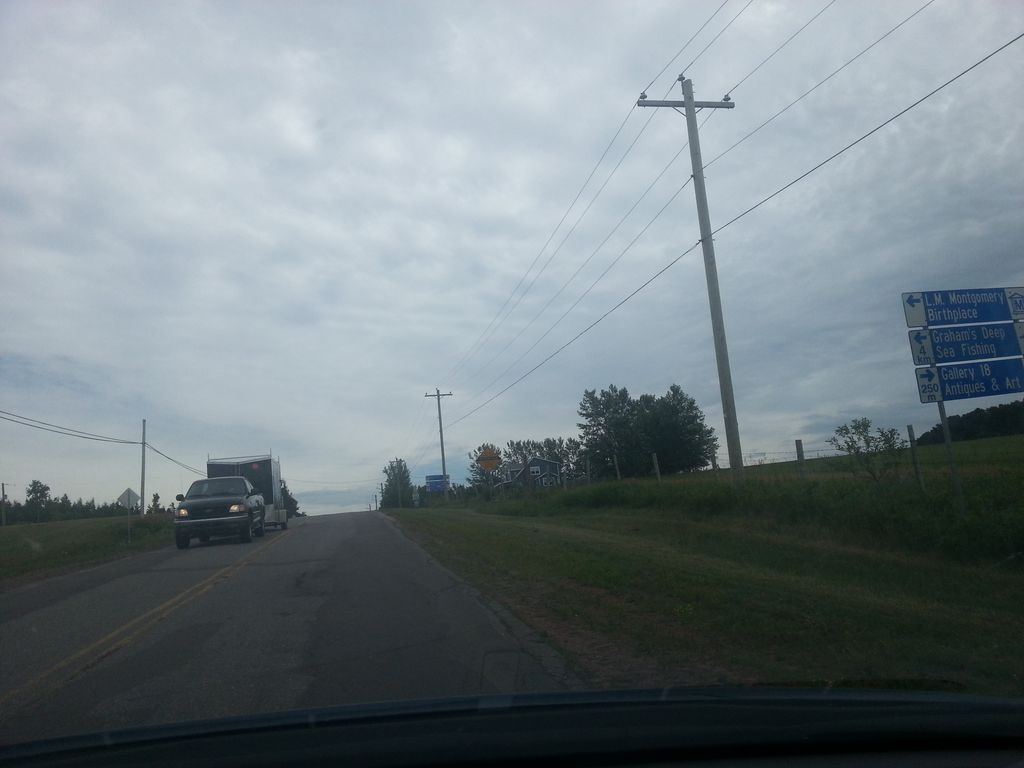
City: charlottetown